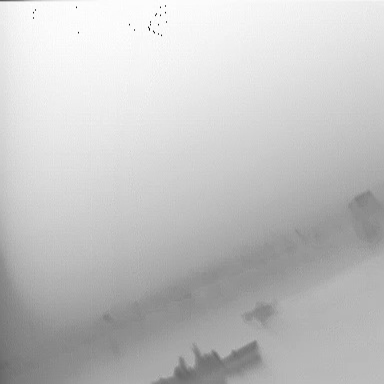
There are two objects shown in the infrared image, including a canoe, and a warship.